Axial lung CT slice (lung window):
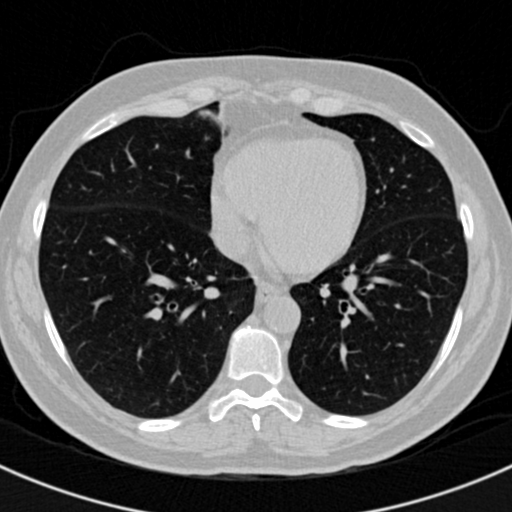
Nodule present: no